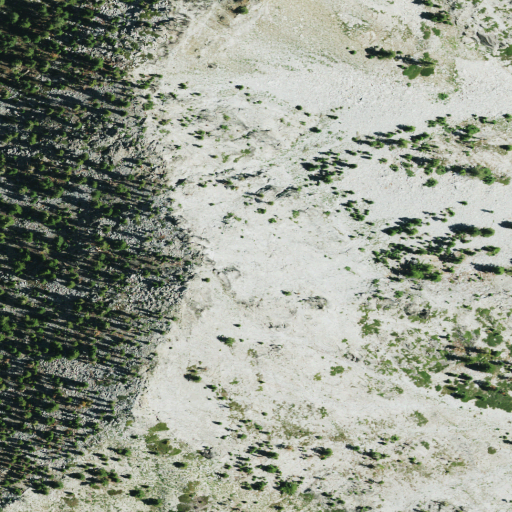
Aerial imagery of mountain in California named Granite Peak containing shrub, evergreen forest, grassland, barren land, medium intensity development, high intensity development, and low intensity development